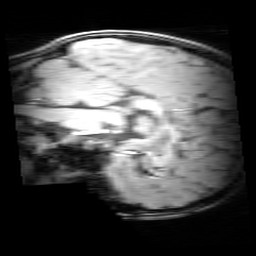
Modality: MP2RAGE
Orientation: sagittal
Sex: female
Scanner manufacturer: siemens
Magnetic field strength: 3 T
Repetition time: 5 s
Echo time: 0.00368 s